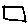
Label: square